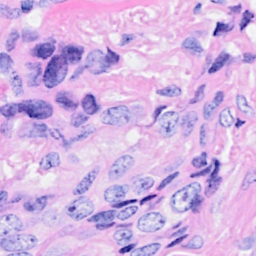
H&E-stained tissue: Breast